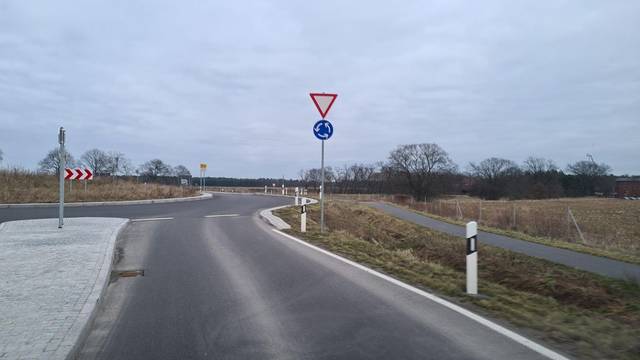
Region: Germany
Coordinates: 52.361, 13.234